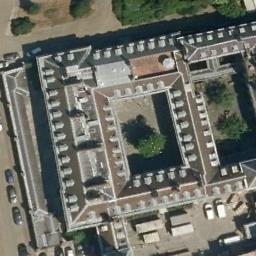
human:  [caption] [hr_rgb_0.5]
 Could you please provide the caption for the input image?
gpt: Many trees of different sizes are beside the palace .

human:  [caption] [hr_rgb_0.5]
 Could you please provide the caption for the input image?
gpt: The brown palace has two courtyards and some cars parked next to the palace .

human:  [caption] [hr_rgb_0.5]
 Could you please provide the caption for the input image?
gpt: The roofs of palaces are all red .

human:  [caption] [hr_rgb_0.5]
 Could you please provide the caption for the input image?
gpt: The palace is on the open place next to some trees .

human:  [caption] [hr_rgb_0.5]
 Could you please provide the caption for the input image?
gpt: There are some green trees beside the palace with brown roofs .